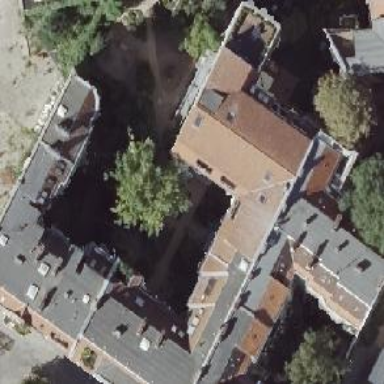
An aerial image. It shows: Kindergarten.